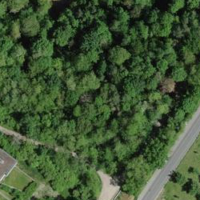
EUNIS habitat code: 41
Species observed at this site:
Allium ursinum